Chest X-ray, AP view. Patient: 31 years old, sex M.
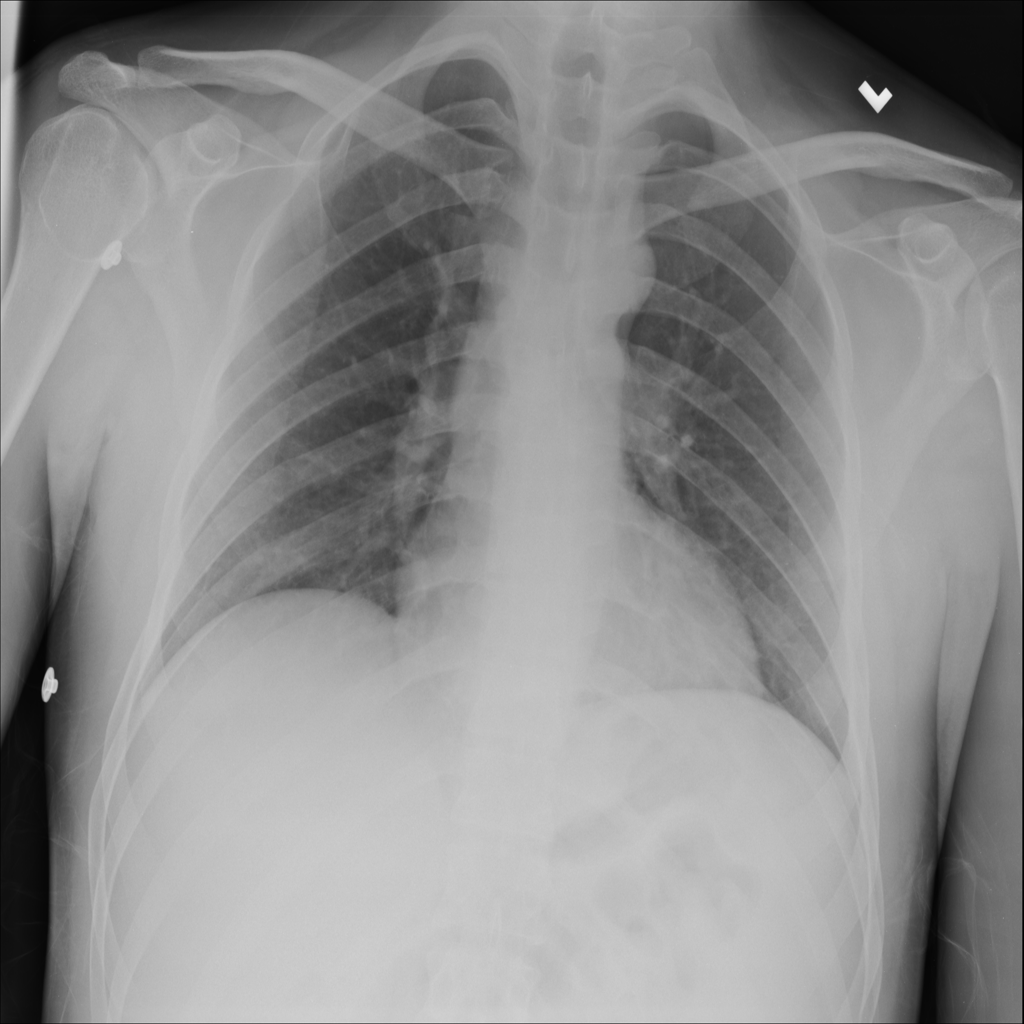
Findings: No Finding